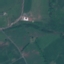
Land use / land cover class: Pasture